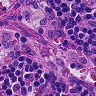
Metastatic tissue present: no